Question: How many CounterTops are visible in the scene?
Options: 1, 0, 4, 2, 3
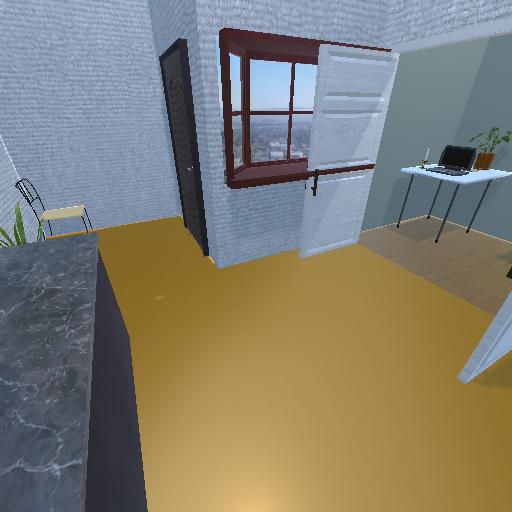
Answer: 1